Question: I am working on Visual Studio 2015 and trying to make a hamburger style navigation... but the items of the pane of the splitview are automatically getting a margin, and are not properly stacking beneath the hamburger button [look at the attached image]. I want them to properly stack beneath the Hamburger button on the leftmost of the grid.
I want to use the listbox so that when user navigates to a different page, it remains selected/highlighted, so I can't remove that.
I have attached the MainPage.xaml code and the code of the style i have used. Hope you would help .. Thanks!
'''
<Page
x:Class="MathAssistant.MainPage"
xmlns="http://schemas.microsoft.com/winfx/2006/xaml/presentation"
xmlns:x="http://schemas.microsoft.com/winfx/2006/xaml"
xmlns:local="using:MathAssistant"
xmlns:d="http://schemas.microsoft.com/expression/blend/2008"
xmlns:mc="http://schemas.openxmlformats.org/markup-compatibility/2006"
mc:Ignorable="d">
<Grid Background="{ThemeResource ApplicationPageBackgroundThemeBrush}">
<Grid.RowDefinitions>
<RowDefinition Height="50" />
<RowDefinition Height="*" />
</Grid.RowDefinitions>
<Grid.ColumnDefinitions>
<ColumnDefinition Width="50" />
<ColumnDefinition Width="*" />
</Grid.ColumnDefinitions>
<Button Name="HBbutton" Click="HBbutton_Click" Grid.Column="0" Grid.Row="0" VerticalAlignment="Stretch" HorizontalAlignment="Stretch" FontFamily="Segoe MDL2 Assets" Content="&#xE700;" FontSize="25" Background="BlueViolet"/>
<TextBlock Name="Heading" Grid.Column="1" Grid.Row="0" VerticalAlignment="Top" HorizontalAlignment="Center" FontSize="36" Foreground="CornflowerBlue" />
<SplitView Grid.Row="1"
Grid.ColumnSpan="2"
Name="Menu"
DisplayMode="CompactOverlay"
OpenPaneLength="270"
CompactPaneLength="56">
<SplitView.Pane>
<ListBox SelectionMode="Single"
SelectionChanged="MenuListBox_SelectionChanged">
<ListBoxItem Name="MenuItemUnitConverter">
<StackPanel Orientation="Horizontal">
<Image Margin="0" Source="Assets/unitconverterlogo.png" Style="{StaticResource SplitviewLogoStyle}" />
<TextBlock FontSize="24" Margin="20,0,0,0">
<Run Text="Unit Converter"/>
</TextBlock>
</StackPanel>
</ListBoxItem>
<ListBoxItem Name="MenuItemCalculator" >
<StackPanel Orientation="Horizontal">
<Image Margin="0" Source="Assets/calculatorlogo.png" Style="{StaticResource SplitviewLogoStyle}"/>
<TextBlock FontSize="24" Margin="20,0,0,0">Calculator</TextBlock>
</StackPanel>
</ListBoxItem>
</ListBox>
</SplitView.Pane>
<SplitView.Content>
<Frame Name="MyFrame" Grid.Column="1" Grid.Row="1"></Frame>
</SplitView.Content>
</SplitView>
</Grid>
'''
'''
<Application.Resources>
<Style TargetType="Image" x:Key="SplitviewLogoStyle">
<Setter Property="Height" Value="50" />
<Setter Property="Width" Value="45" />
</Style>
'''

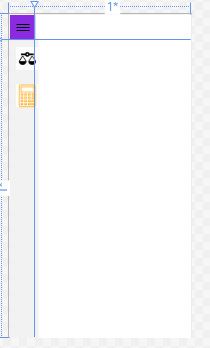
Answer: 'ListBoxItem' has a default padding (that's the opposite of a margin) of "12,11,12,13". Try setting the 'Padding' of the ListBoxItems to 0 then it should be aligned to the left. To set it in the center you could do something like this:
'''
<ListBoxItem Name="MenuItemUnitConverter" Padding="0">
<StackPanel Orientation="Horizontal">
<Image Margin="4" Source="Assets/unitconverterlogo.png" Style="{StaticResource SplitviewLogoStyle}" />
<TextBlock FontSize="24" Margin="20,0,0,0">
<Run Text="Unit Converter"/>
</TextBlock>
</StackPanel>
</ListBoxItem>
'''
And modify the Style so that image's margin on left + width + image's margin on the right = SplitView.Width (4+48+4=56):
'''
<Style TargetType="Image" x:Key="SplitviewLogoStyle">
<Setter Property="Height" Value="50" />
<Setter Property="Width" Value="48" />
</Style>
'''